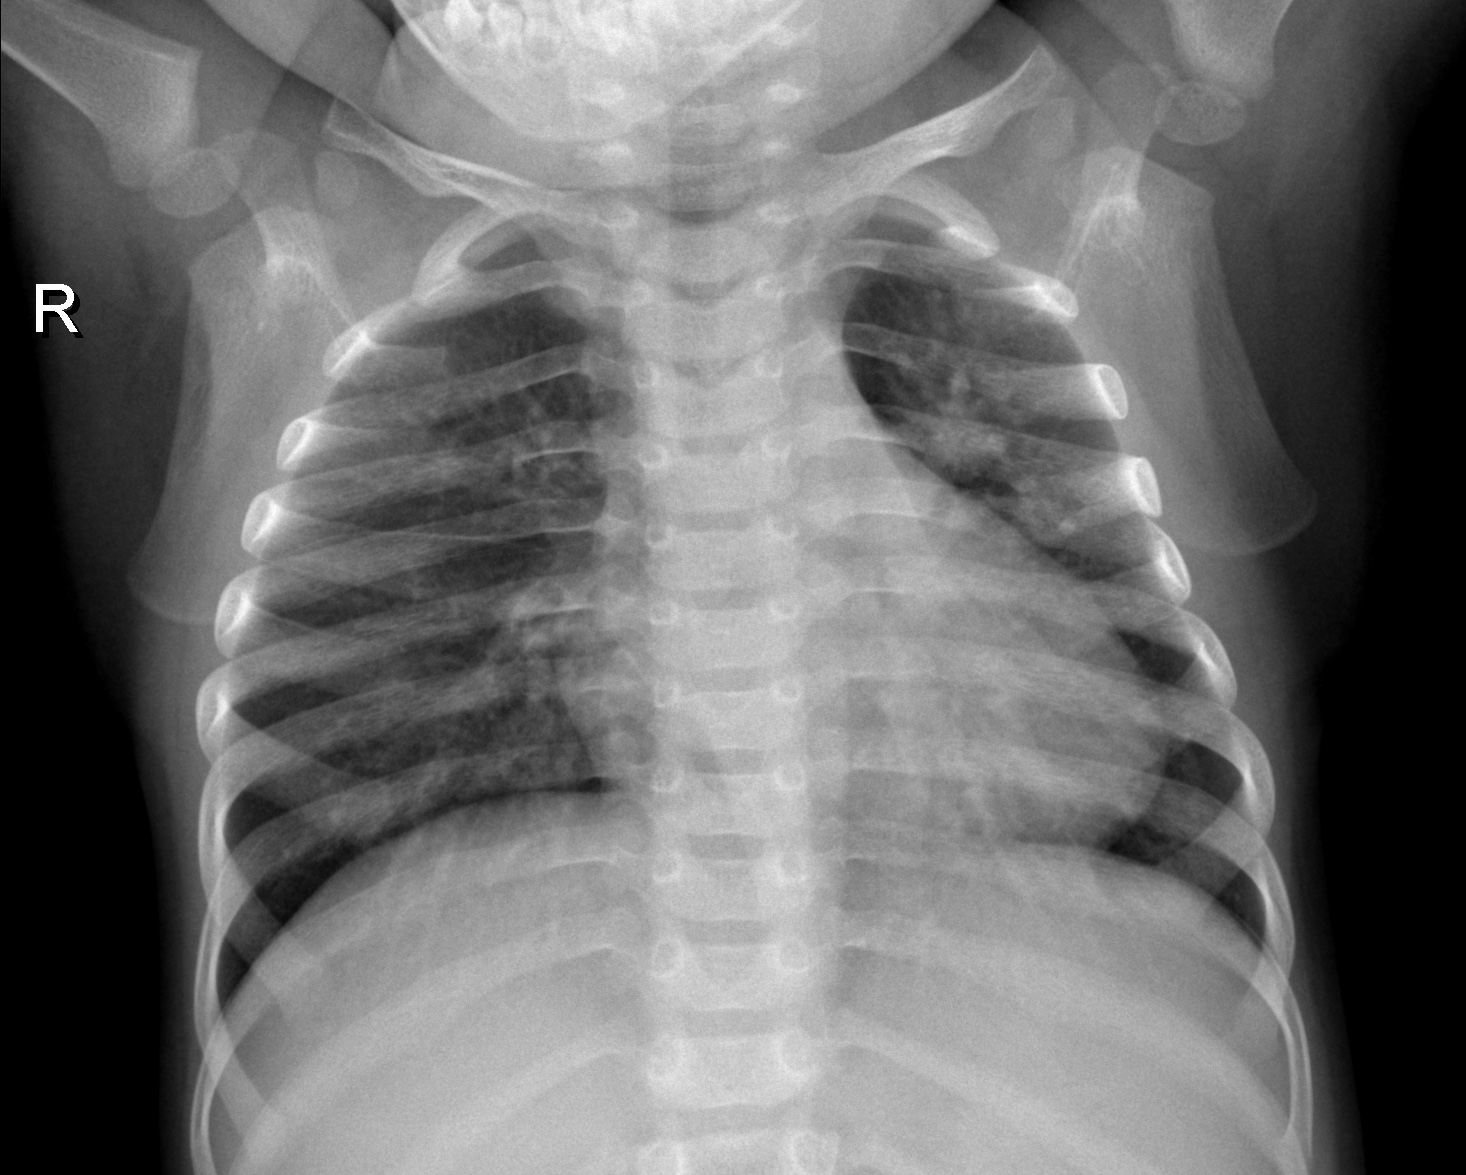
Diagnosis: NORMAL